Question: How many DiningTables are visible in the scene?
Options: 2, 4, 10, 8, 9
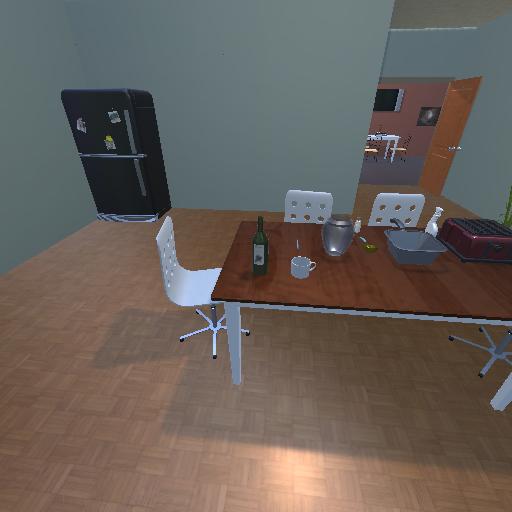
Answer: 2